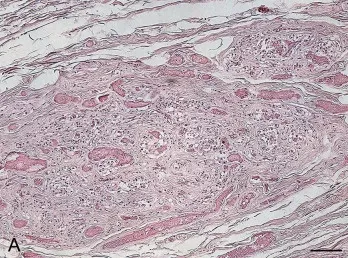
Right carotid body of Case 1 - Haematoxylin-eosin Scale bars: 100 microm.
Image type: pathology (h&e)